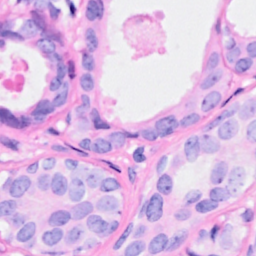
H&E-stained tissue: Breast